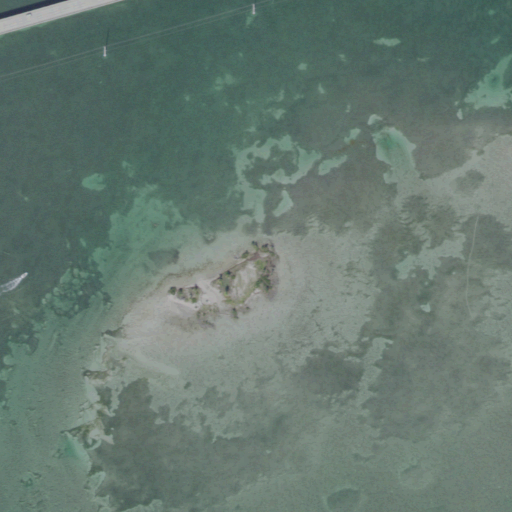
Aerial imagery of island in Florida named Money Key containing open water, herbaceous wetlands, medium intensity development, low intensity development, and high intensity development